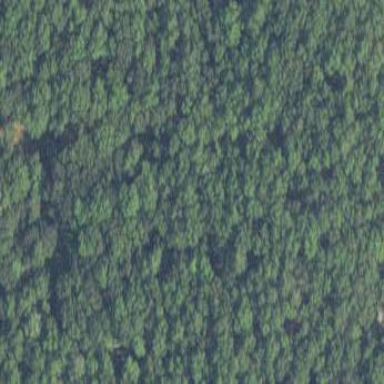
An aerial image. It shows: Needle-leaved woodland.